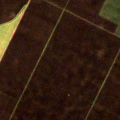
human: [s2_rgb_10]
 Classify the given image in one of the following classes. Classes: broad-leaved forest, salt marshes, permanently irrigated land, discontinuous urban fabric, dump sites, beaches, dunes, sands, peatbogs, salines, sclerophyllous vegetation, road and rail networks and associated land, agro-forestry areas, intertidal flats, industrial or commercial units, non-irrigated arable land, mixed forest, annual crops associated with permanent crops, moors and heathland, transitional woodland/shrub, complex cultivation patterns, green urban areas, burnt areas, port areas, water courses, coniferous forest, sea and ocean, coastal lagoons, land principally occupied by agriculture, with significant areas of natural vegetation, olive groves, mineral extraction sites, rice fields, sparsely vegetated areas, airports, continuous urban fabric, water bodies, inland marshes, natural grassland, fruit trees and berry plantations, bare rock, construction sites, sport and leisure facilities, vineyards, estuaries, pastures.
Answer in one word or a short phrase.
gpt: non-irrigated arable land